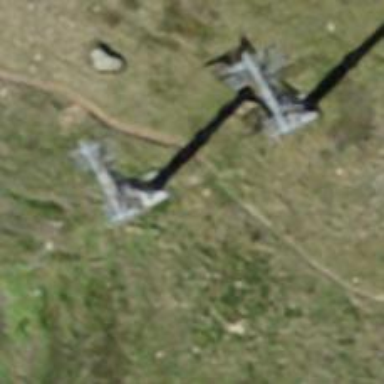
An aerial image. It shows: Pylon used for aerialway.